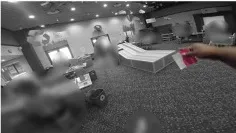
Key Moments in the Noticing Stations Case. Panels (A-E) display still images from the video of the group's entry into the makerspace, alongside a transcript of the group's verbal interactions that align with these frames.
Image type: medical_photograph (skin_photograph)